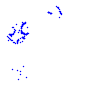
Particle: kaon